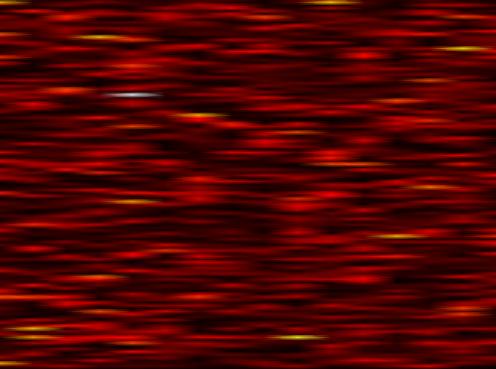
Label: UFMC